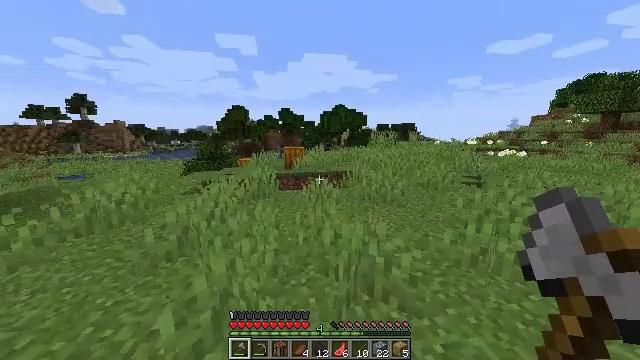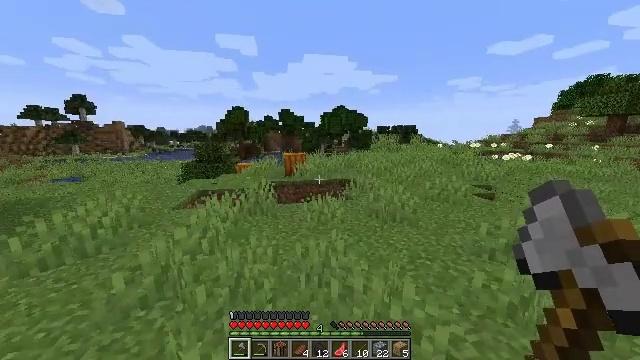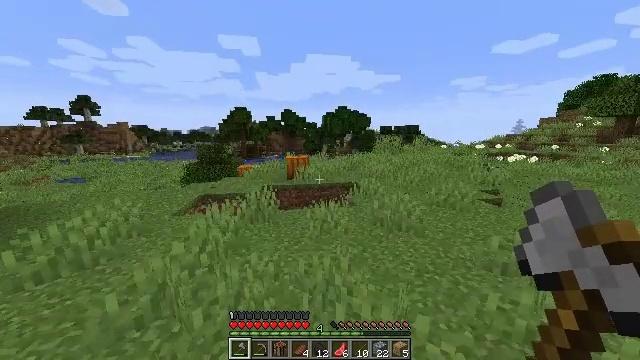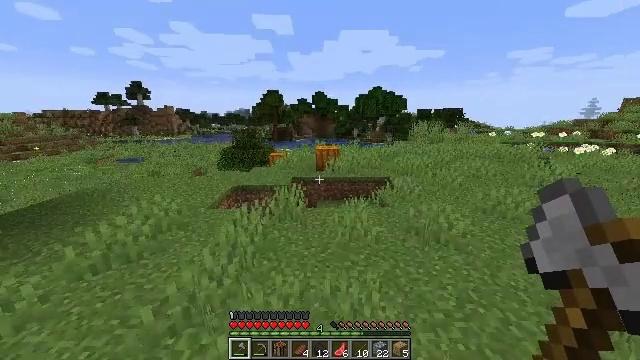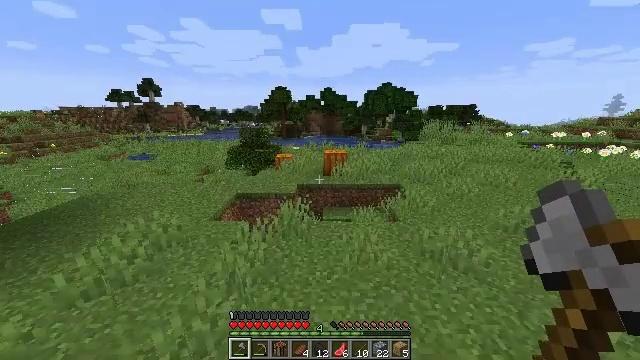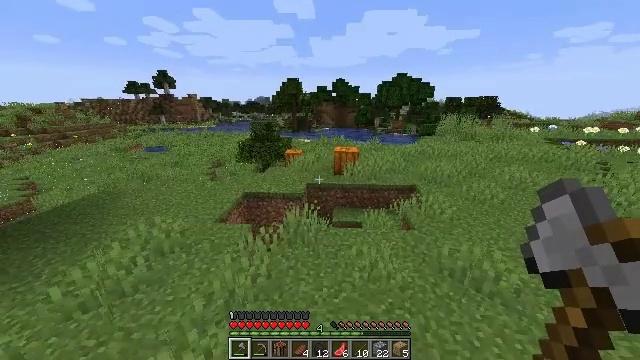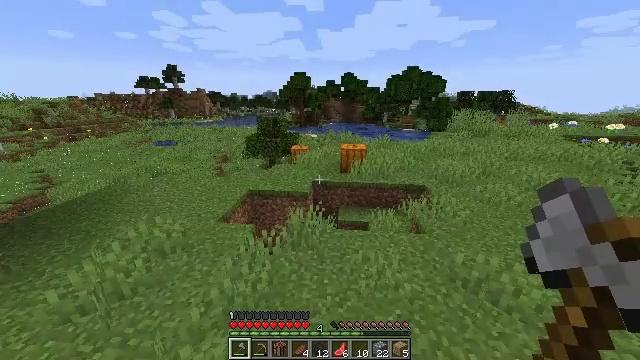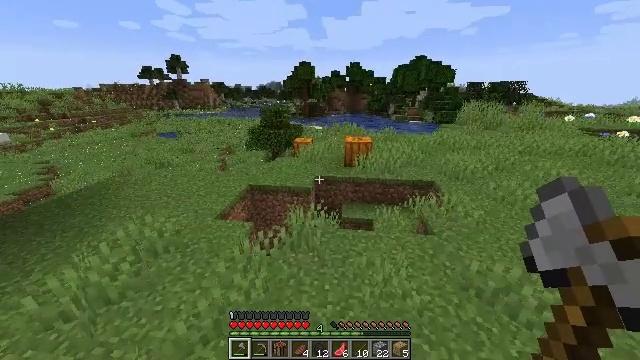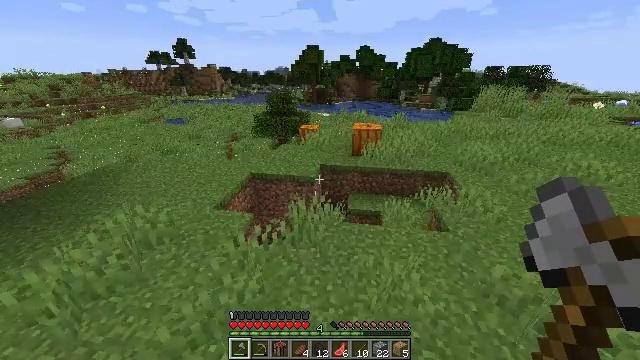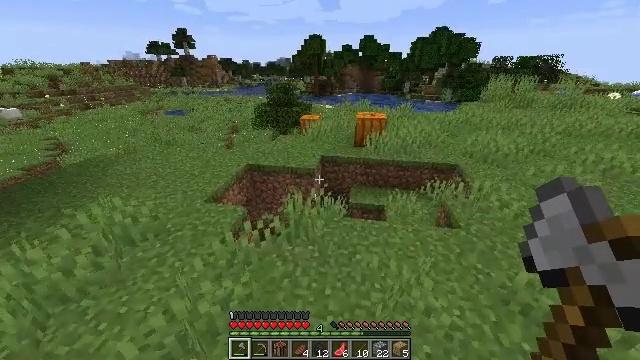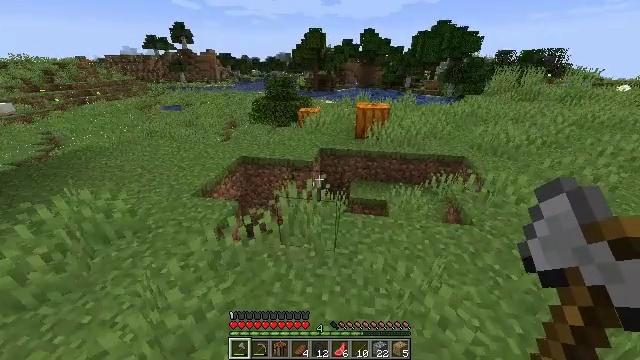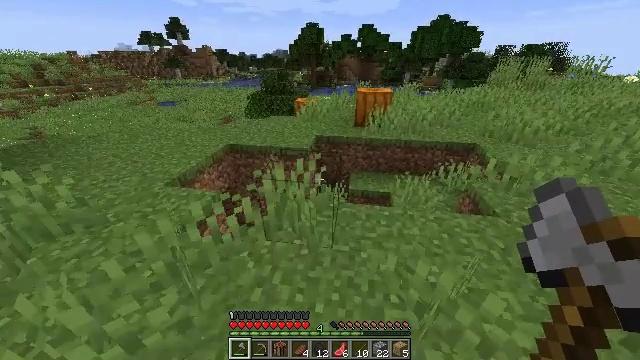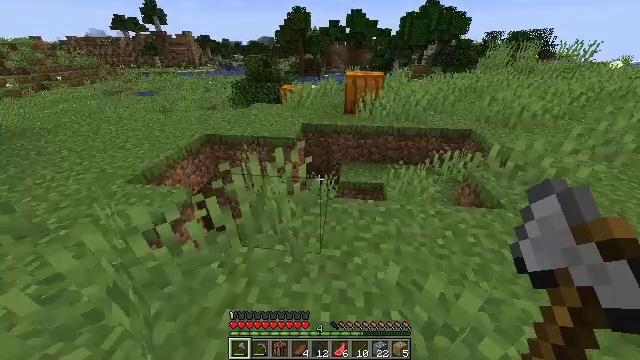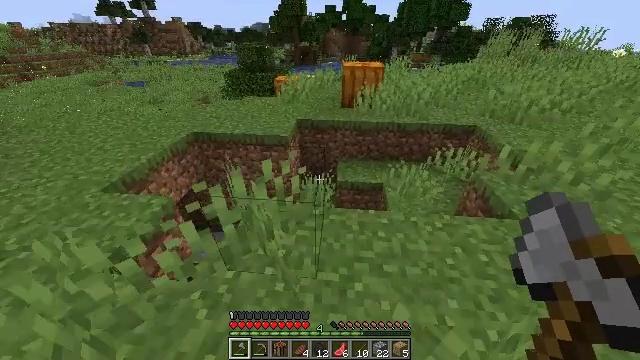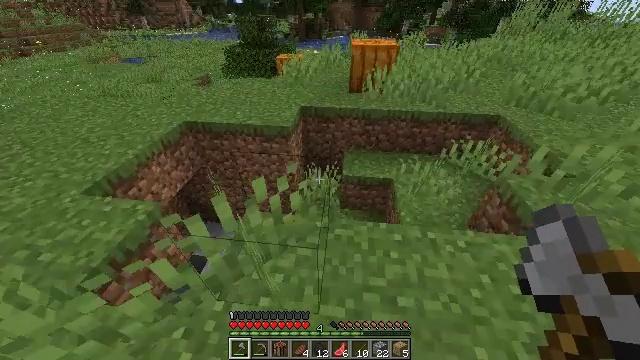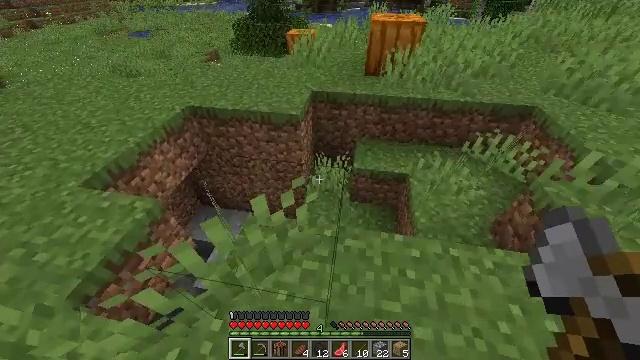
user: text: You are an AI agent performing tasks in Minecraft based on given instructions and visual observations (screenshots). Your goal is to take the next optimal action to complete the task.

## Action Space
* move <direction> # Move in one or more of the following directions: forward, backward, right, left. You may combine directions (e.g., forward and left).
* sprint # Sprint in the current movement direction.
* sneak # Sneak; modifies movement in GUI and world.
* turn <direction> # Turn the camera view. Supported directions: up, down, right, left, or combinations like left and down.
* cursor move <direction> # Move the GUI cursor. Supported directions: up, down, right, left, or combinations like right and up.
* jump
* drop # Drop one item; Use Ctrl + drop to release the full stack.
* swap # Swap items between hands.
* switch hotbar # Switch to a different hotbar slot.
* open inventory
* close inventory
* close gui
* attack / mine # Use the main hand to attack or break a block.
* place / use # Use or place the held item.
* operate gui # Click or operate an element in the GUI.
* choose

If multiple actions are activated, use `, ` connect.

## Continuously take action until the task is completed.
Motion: motion action
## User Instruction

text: Mine the pumpkin from the ground.
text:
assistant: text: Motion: move forward, sprint, jump
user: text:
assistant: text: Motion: move forward, sprint, jump
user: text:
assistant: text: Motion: move forward, sprint, turn left and down, jump
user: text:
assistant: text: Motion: move forward, sprint, turn left and down, jump
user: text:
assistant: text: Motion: move forward, sprint, turn left and down, jump
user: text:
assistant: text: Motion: move forward, sprint, turn left and down
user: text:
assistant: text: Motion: move forward, sprint, turn left and down
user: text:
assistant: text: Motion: move forward, sprint, turn left and down
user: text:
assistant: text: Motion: move forward, sprint, turn down
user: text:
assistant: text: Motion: move forward, sprint
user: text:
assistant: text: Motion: move forward, sprint
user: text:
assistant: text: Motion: move forward, sprint, turn right and down
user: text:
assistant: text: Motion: move forward, sprint, turn down
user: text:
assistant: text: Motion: move forward, sprint, turn left and down
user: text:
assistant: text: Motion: move forward, sprint, turn left and down
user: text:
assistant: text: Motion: move forward, sprint, turn left and down
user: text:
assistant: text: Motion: move forward, sprint, turn left and down
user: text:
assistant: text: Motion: move forward, sprint, turn left and down
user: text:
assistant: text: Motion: move forward, sprint
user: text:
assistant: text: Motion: move forward, sprint, jump
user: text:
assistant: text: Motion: move forward, sprint, jump
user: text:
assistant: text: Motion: move forward, sprint, jump
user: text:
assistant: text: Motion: move forward, sprint, jump
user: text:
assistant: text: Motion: move forward, sprint, turn right, jump
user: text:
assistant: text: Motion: move forward, sprint, turn right and up
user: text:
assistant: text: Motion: move forward, sprint, turn right and up
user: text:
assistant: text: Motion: move forward, sprint, turn right and up
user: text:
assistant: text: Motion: move forward, sprint, turn right and up
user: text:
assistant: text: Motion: move forward, sprint, turn right and up
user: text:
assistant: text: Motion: move forward, sprint, turn right and up